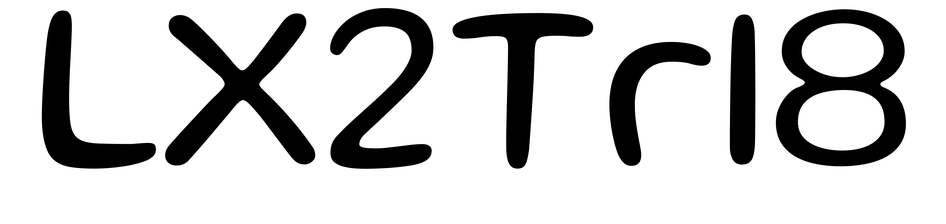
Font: Gluten_Light